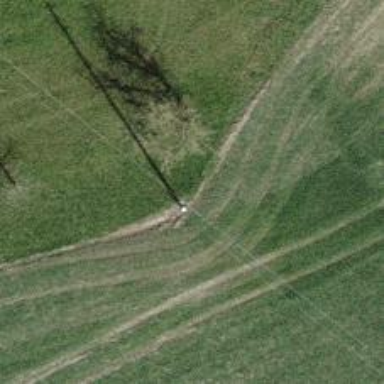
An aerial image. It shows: Minor power line.